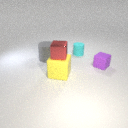
small purple rubber cube behind large yellow rubber cube